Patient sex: F
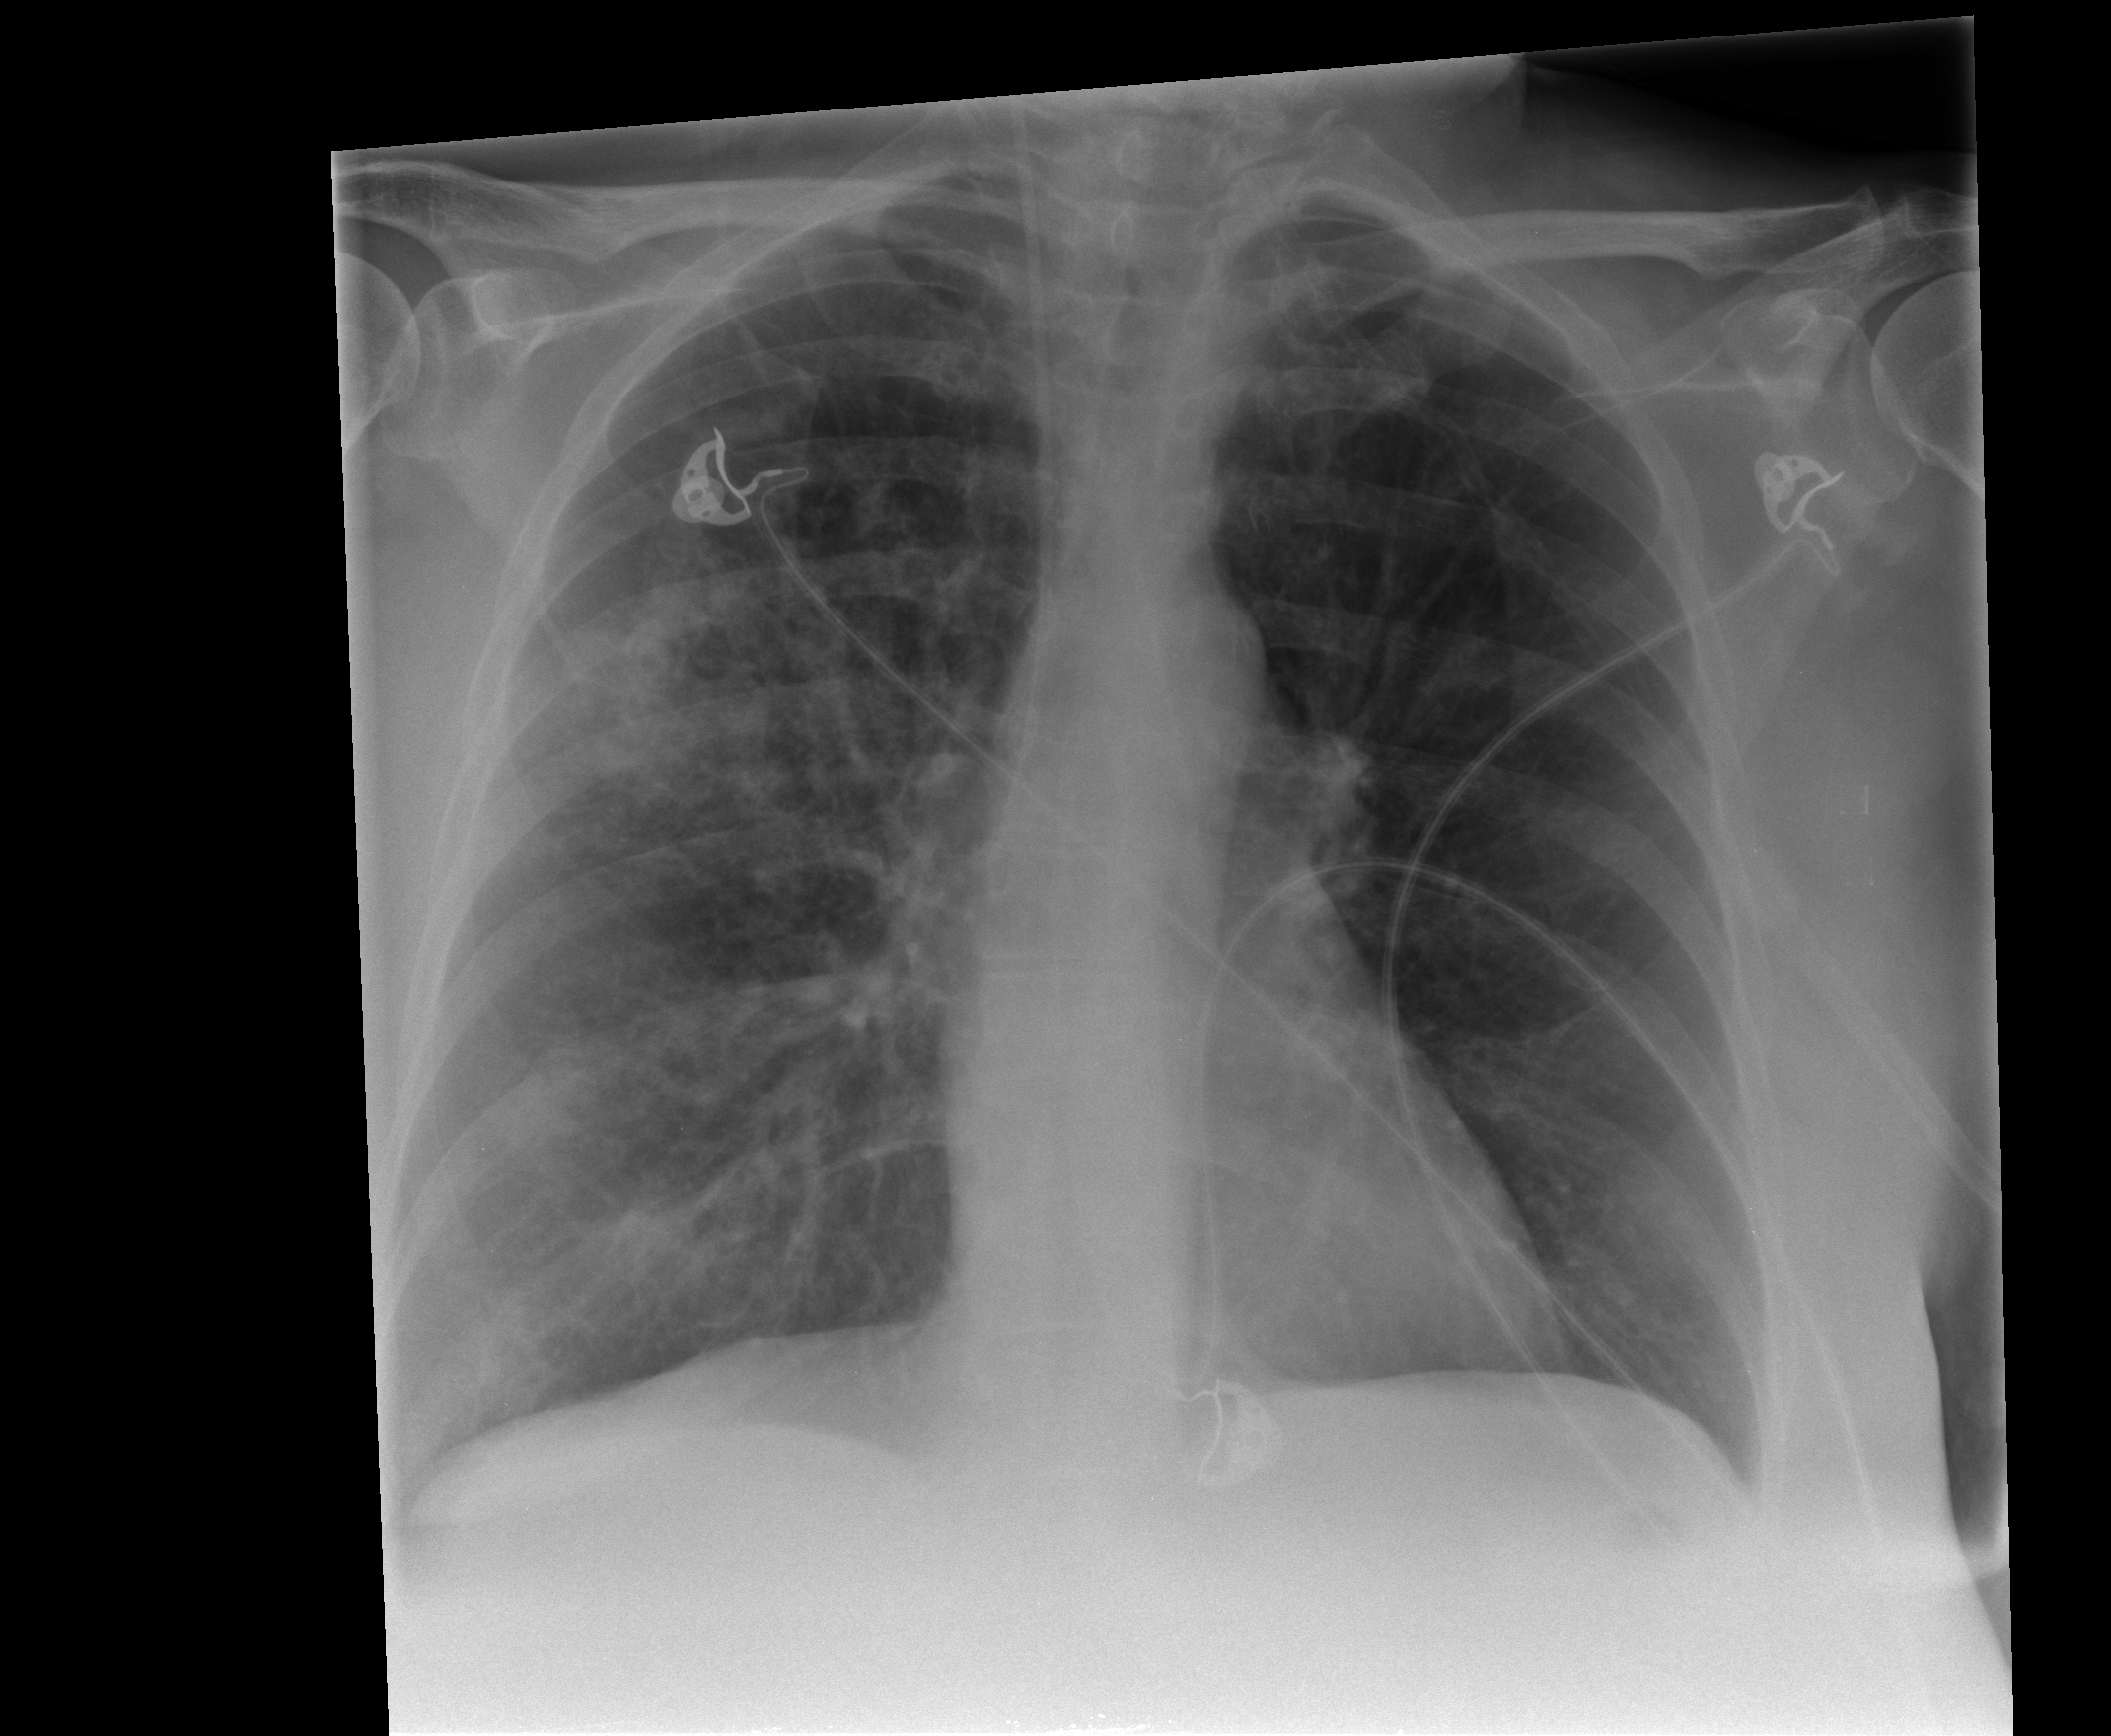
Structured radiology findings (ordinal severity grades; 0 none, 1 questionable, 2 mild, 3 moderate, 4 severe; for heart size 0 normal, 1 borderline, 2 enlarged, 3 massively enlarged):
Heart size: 0
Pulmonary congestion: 0
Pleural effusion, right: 0
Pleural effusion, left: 0
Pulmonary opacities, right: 2
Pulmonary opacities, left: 1
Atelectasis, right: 2
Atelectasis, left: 2